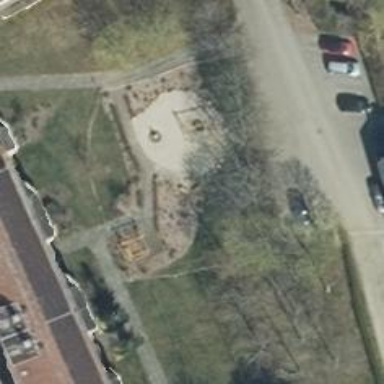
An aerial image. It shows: Playground area for leisure land.